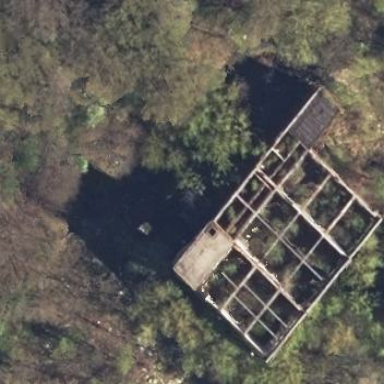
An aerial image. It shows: Ruins of building.